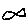
Label: fish